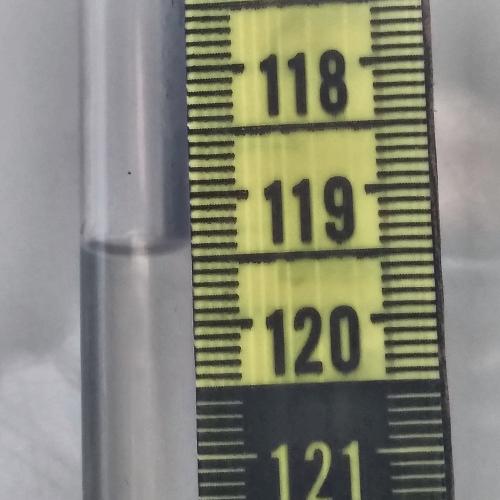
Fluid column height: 119.4 cm